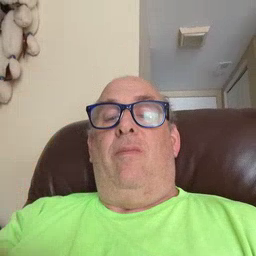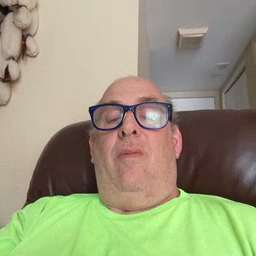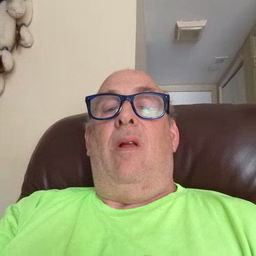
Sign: hat